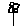
Label: flower